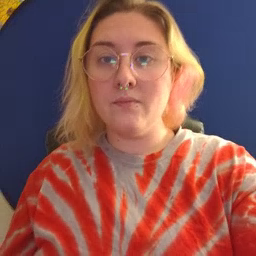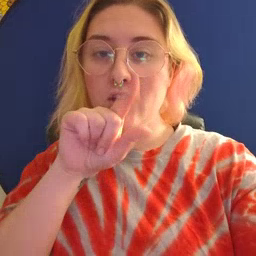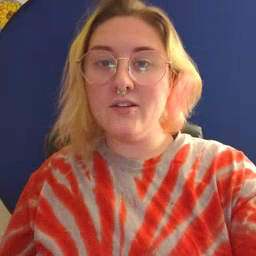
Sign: bird